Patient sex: M
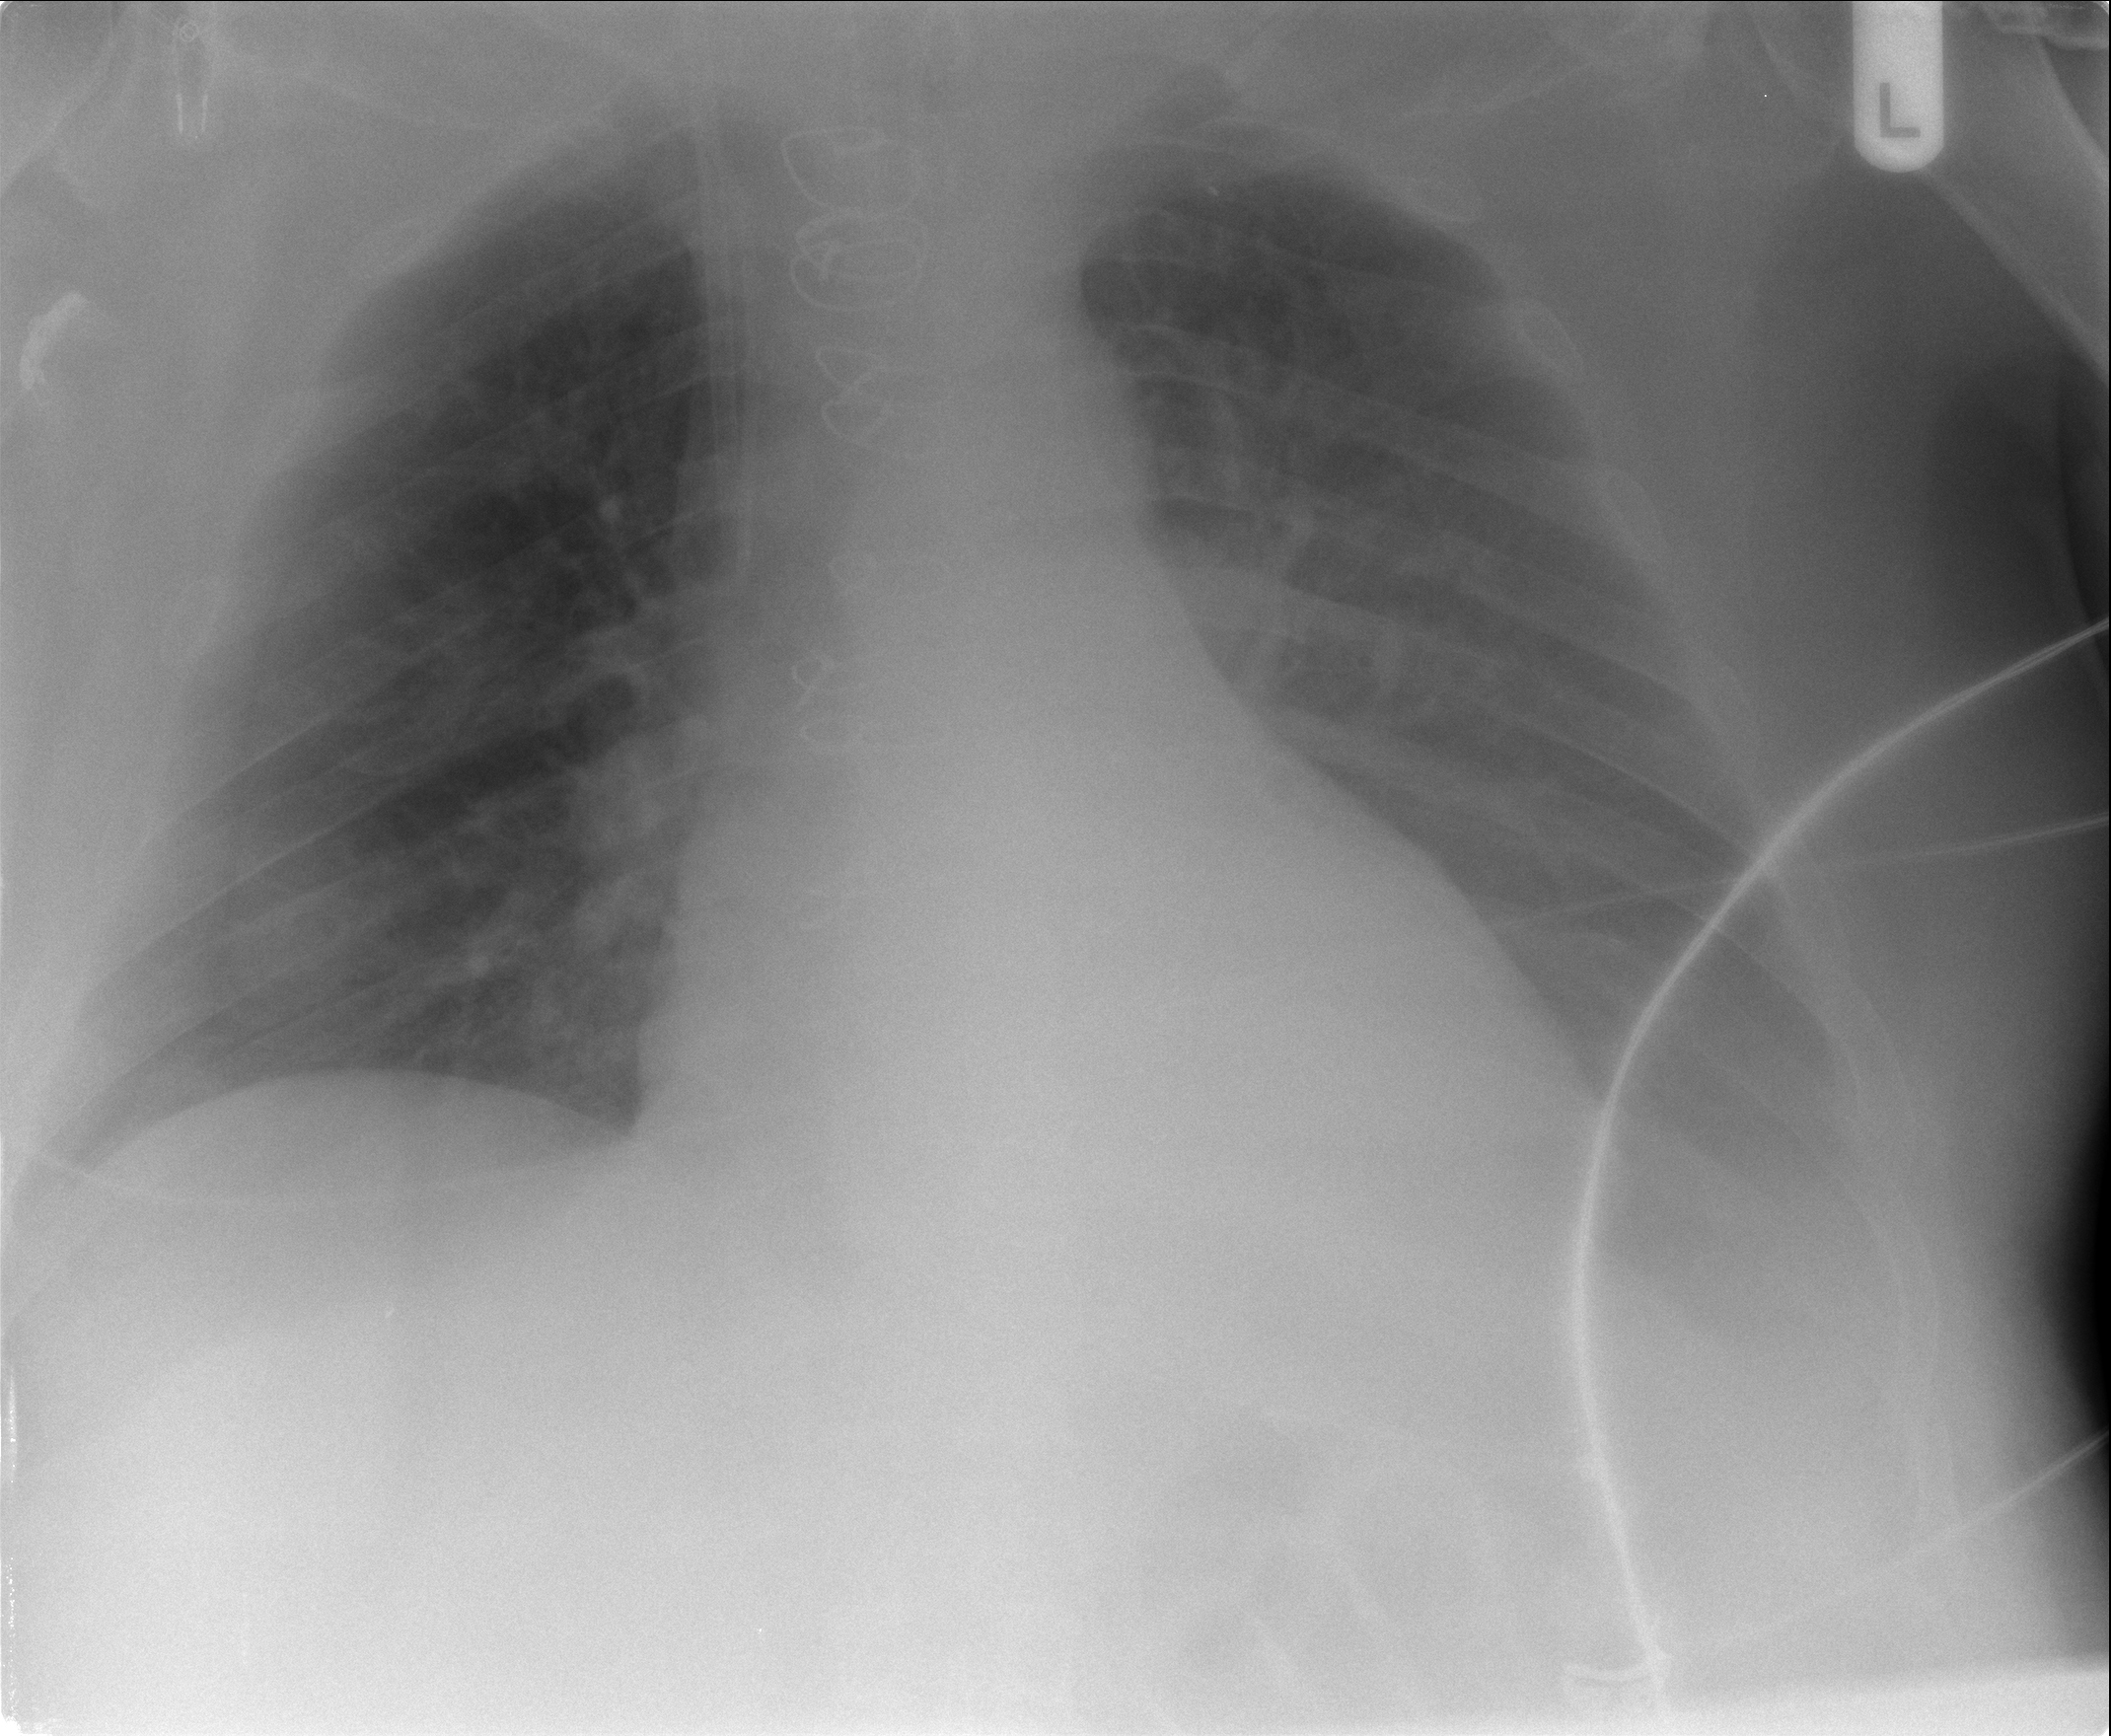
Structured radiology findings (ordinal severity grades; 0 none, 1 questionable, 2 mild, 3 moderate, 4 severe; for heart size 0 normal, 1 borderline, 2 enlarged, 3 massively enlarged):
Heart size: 0
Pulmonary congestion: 0
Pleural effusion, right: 1
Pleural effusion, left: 2
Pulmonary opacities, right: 0
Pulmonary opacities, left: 1
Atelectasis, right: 2
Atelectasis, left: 2